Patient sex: F
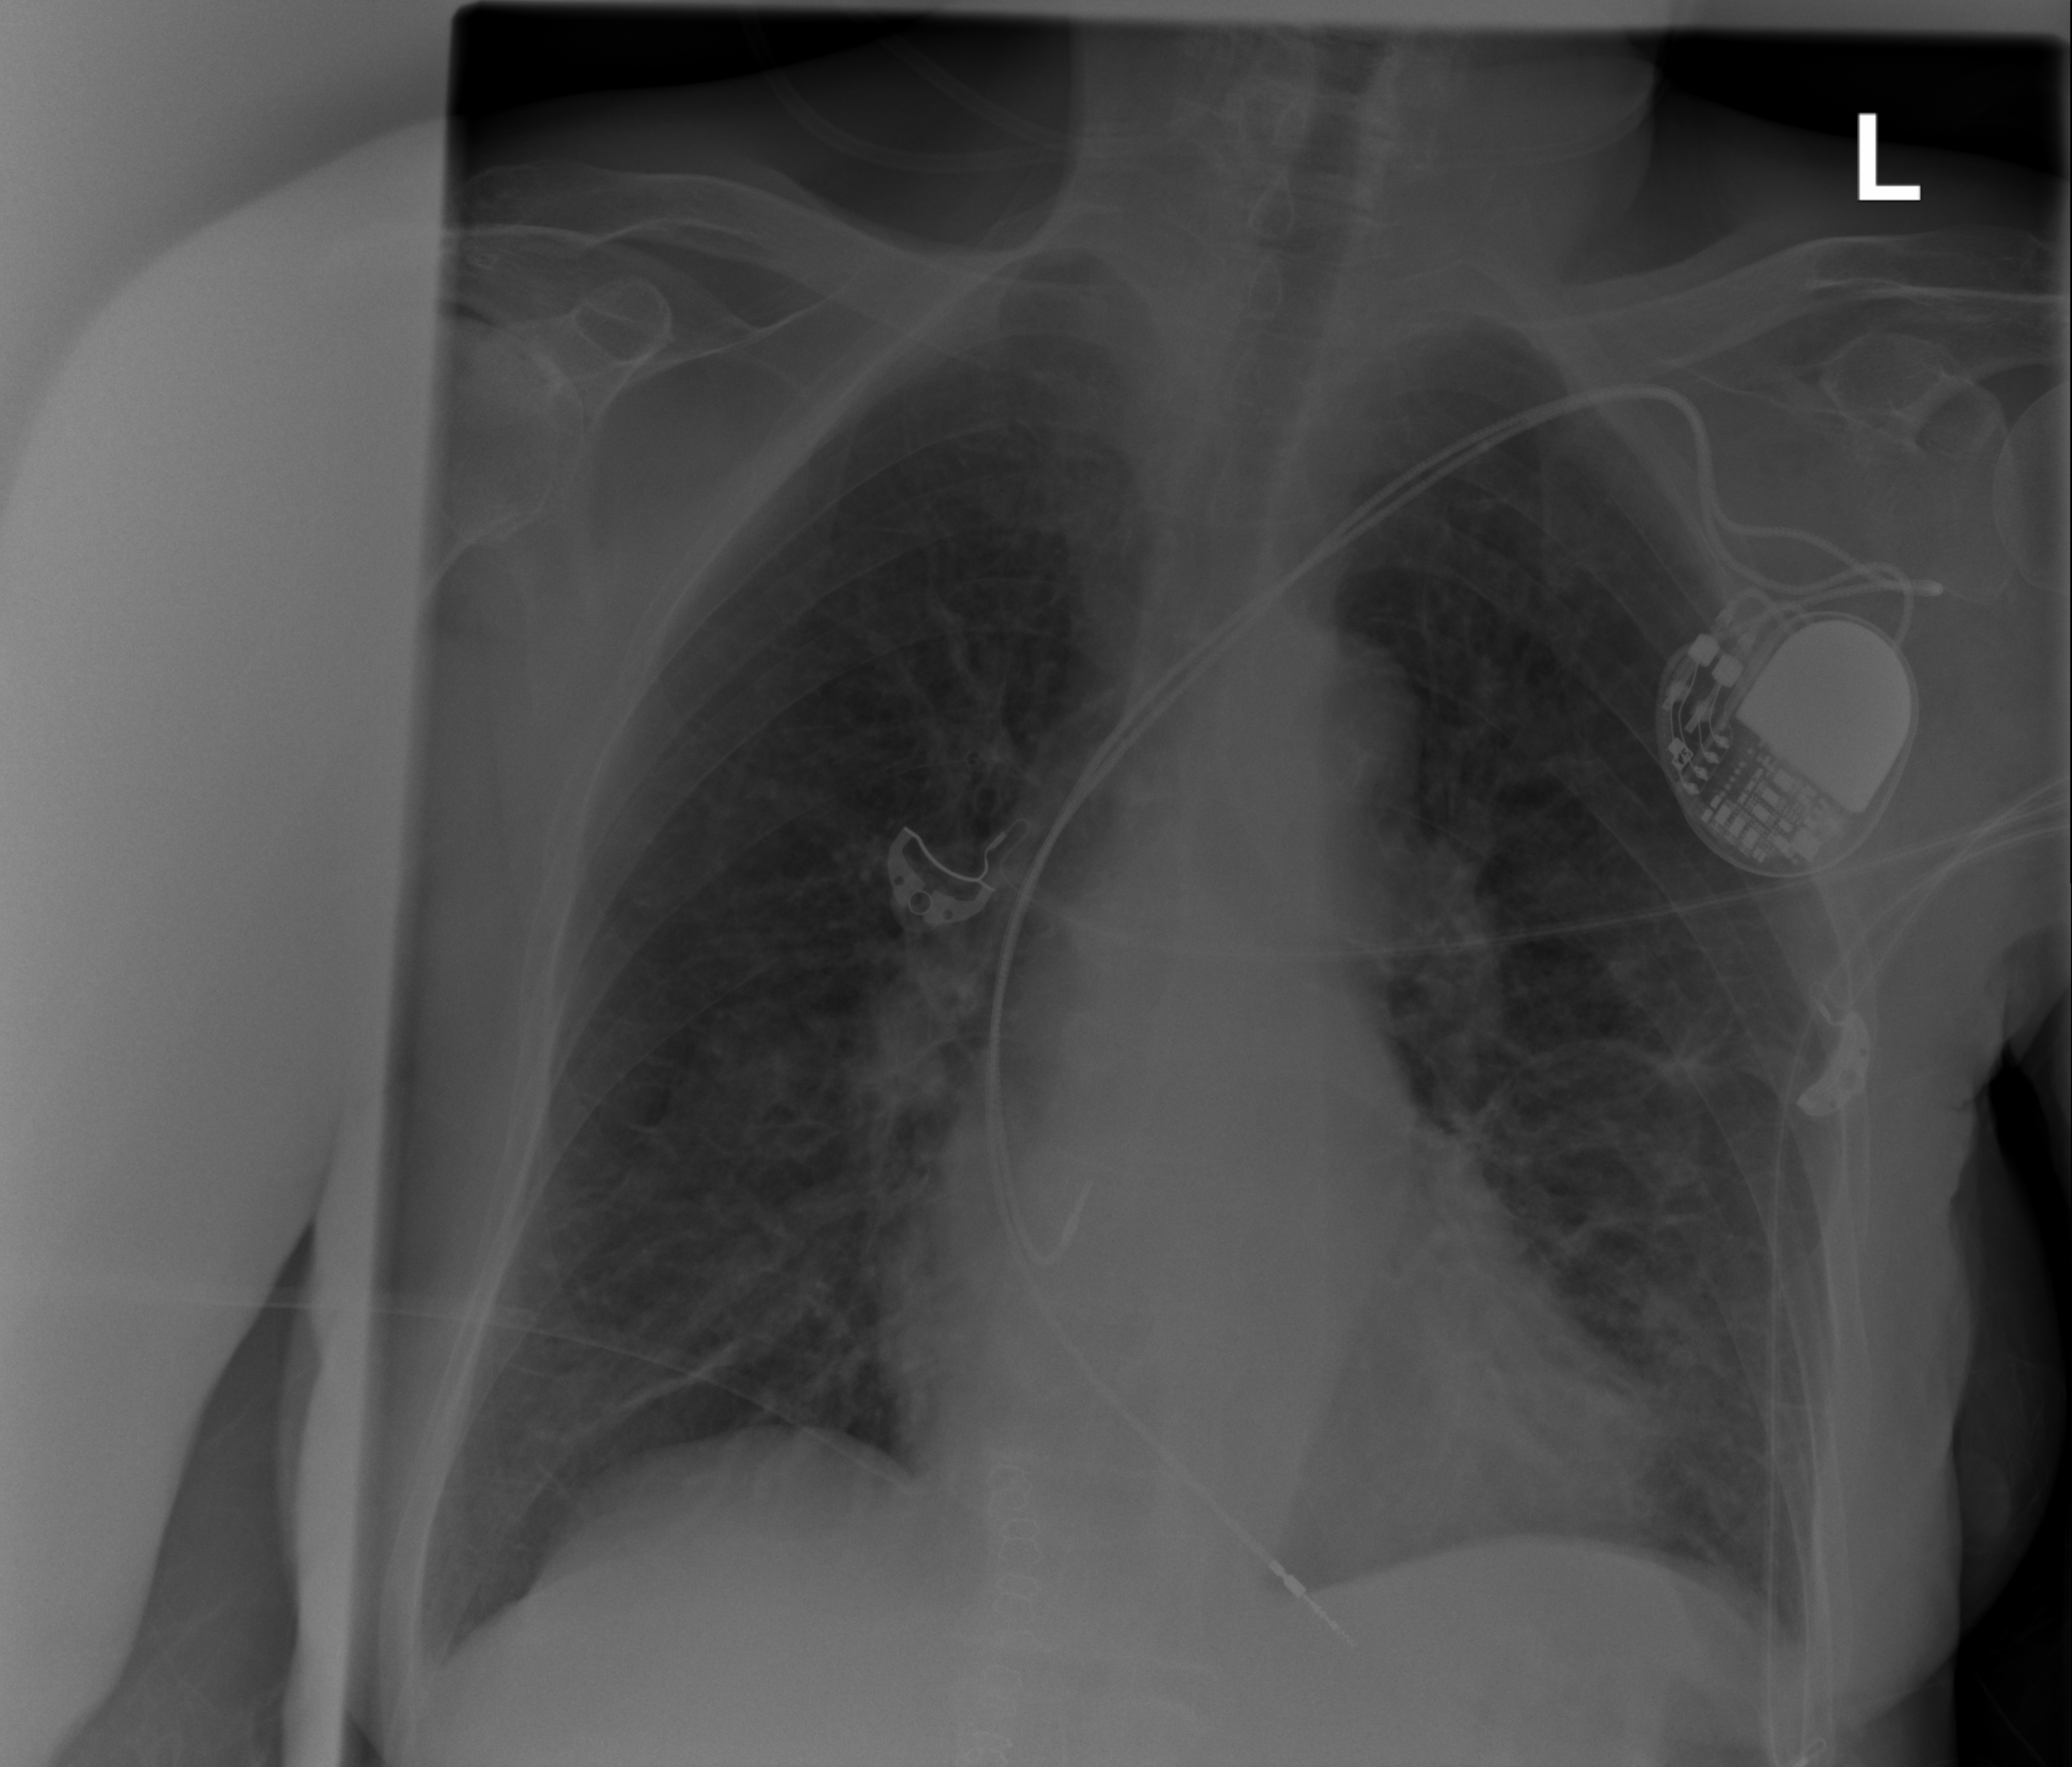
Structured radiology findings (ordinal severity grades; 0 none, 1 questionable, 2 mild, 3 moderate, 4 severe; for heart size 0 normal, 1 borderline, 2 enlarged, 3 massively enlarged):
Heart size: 0
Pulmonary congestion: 1
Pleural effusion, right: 0
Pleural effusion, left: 0
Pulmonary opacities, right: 0
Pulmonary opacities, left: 0
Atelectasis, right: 2
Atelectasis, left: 2